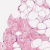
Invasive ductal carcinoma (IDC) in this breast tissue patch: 0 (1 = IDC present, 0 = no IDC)